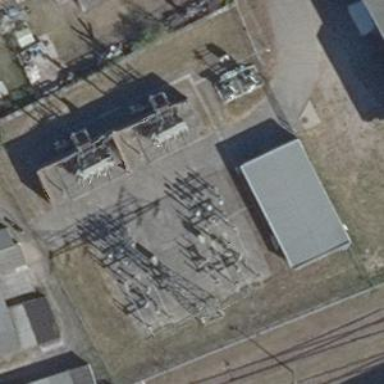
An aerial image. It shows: Outdoor power substation surrounded by fence. The substation operates at the distribution level.